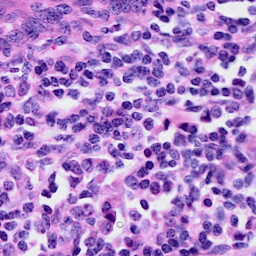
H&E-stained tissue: Cervix